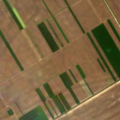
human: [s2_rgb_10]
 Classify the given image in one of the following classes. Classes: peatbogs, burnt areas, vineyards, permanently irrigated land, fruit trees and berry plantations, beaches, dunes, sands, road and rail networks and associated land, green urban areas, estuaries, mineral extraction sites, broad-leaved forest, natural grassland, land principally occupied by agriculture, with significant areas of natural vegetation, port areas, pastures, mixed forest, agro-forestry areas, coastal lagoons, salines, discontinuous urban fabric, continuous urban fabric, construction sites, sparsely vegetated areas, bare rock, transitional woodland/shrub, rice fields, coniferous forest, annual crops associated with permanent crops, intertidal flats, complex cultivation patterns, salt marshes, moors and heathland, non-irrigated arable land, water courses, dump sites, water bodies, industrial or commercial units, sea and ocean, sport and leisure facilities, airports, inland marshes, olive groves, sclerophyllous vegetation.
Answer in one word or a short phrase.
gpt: non-irrigated arable land